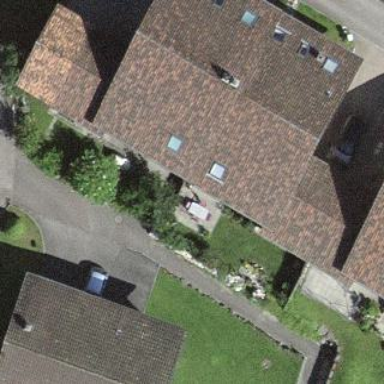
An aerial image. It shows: Terrace building.